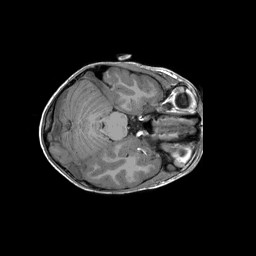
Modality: T1w
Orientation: coronal
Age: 8
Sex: male
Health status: ill